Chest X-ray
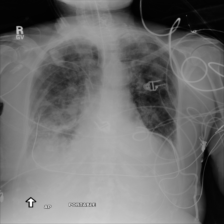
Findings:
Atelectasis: negative
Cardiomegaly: negative
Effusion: negative
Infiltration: positive
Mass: negative
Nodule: negative
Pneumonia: negative
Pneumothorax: negative
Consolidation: negative
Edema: negative
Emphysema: negative
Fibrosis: negative
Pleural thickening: negative
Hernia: negative